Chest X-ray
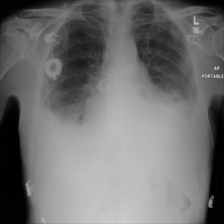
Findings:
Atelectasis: positive
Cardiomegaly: positive
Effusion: positive
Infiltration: negative
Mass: negative
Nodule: negative
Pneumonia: negative
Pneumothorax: negative
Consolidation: positive
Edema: negative
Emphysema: negative
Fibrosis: negative
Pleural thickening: negative
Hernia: negative